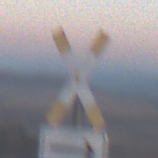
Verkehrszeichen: Andreaskreuz
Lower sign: RichtungsangabeDurchPfeile4
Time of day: SunriseSunset
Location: Outdoor (Nature)
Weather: Clear
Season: NotSpecified
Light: Natural